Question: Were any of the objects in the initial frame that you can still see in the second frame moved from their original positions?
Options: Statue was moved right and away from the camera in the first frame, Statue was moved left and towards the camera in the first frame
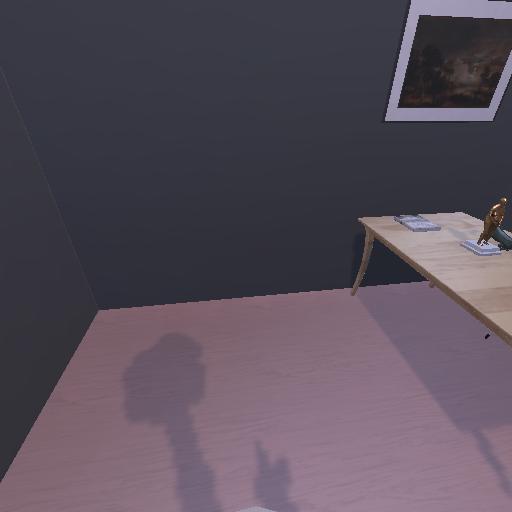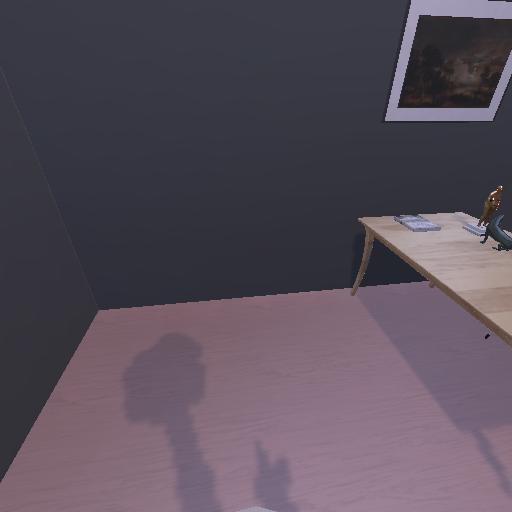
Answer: Statue was moved right and away from the camera in the first frame